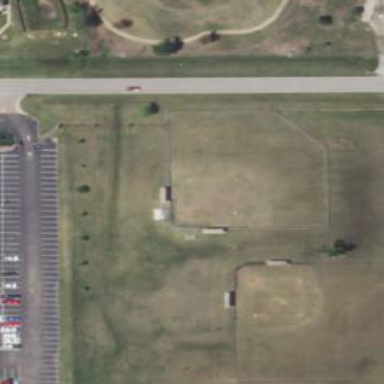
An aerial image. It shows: Baseball pitch for leisure land activities.